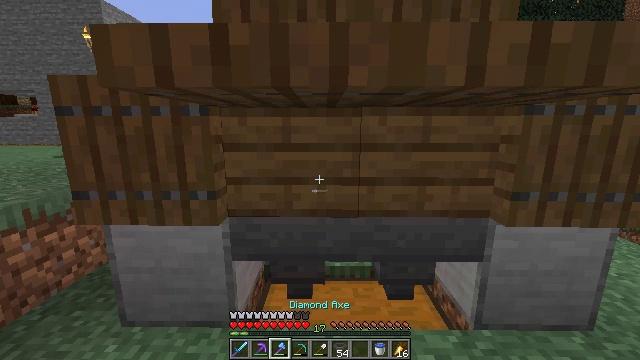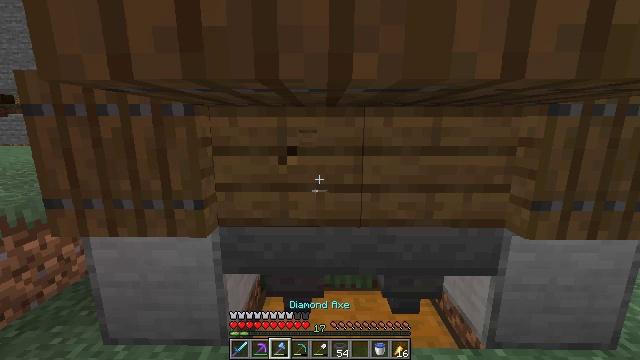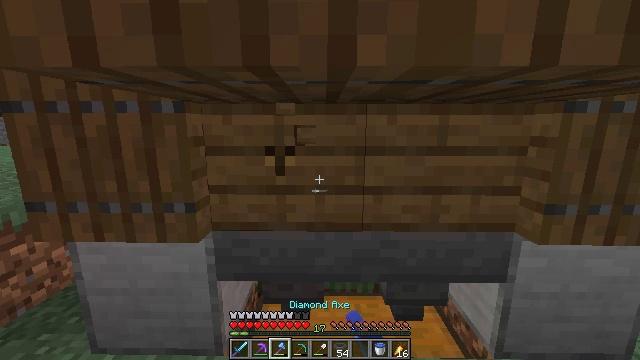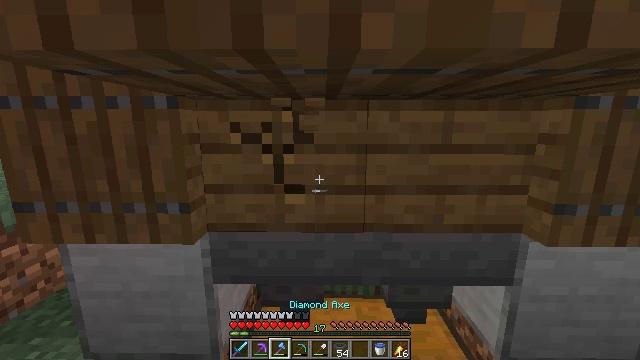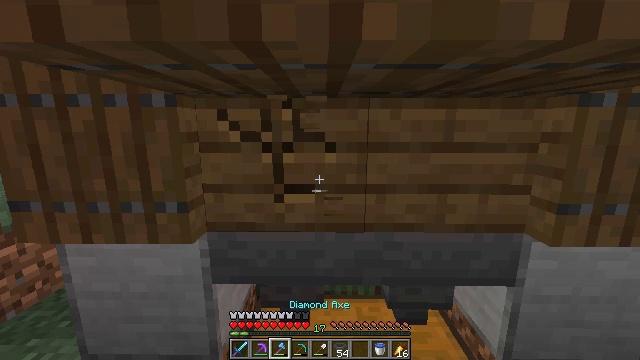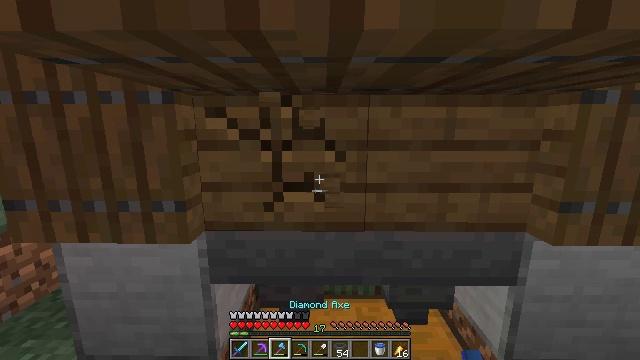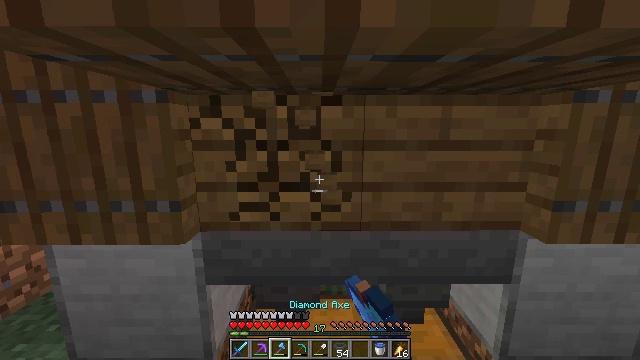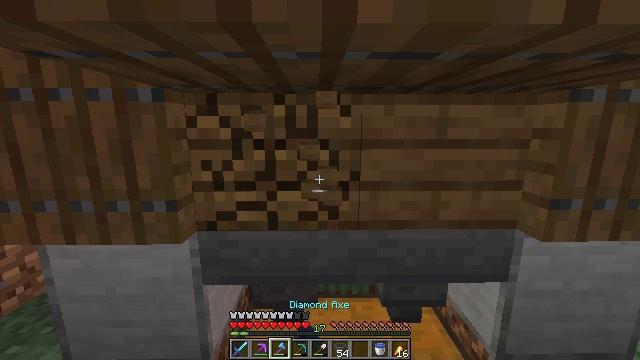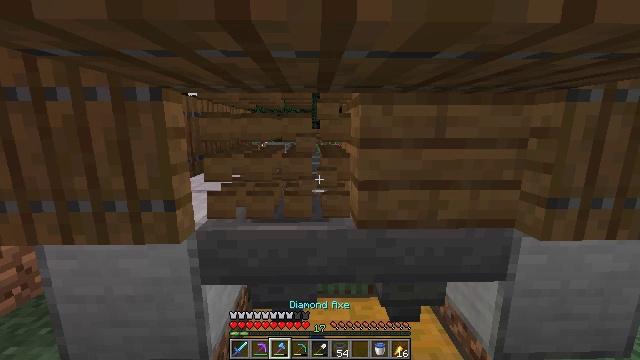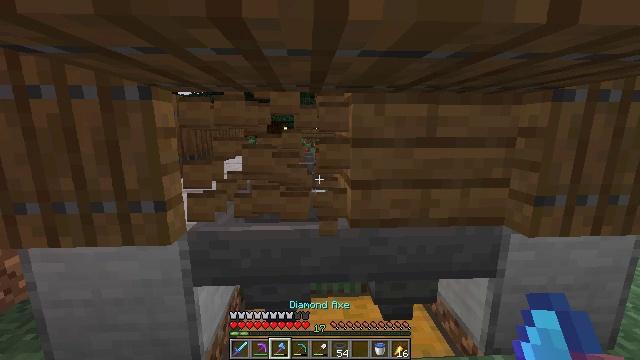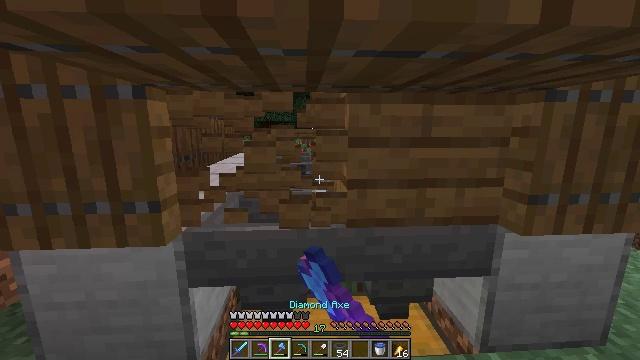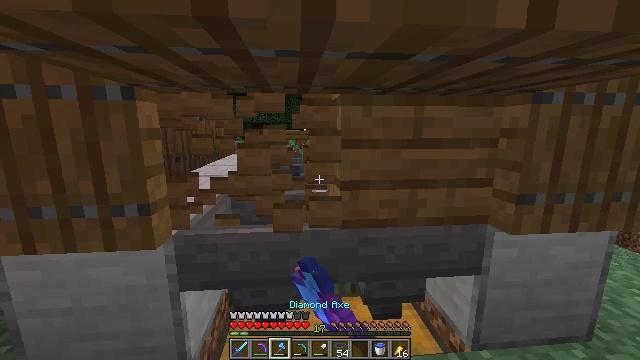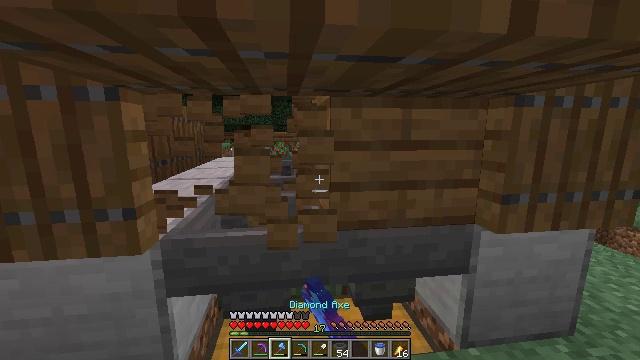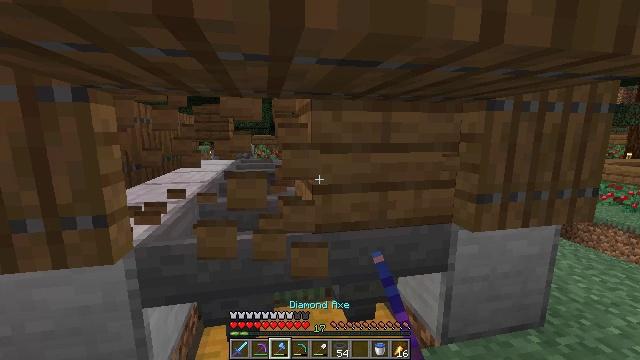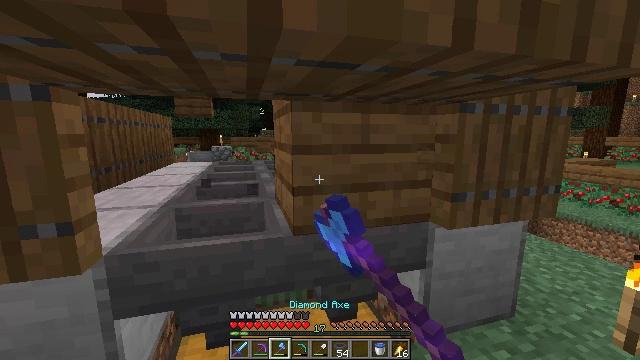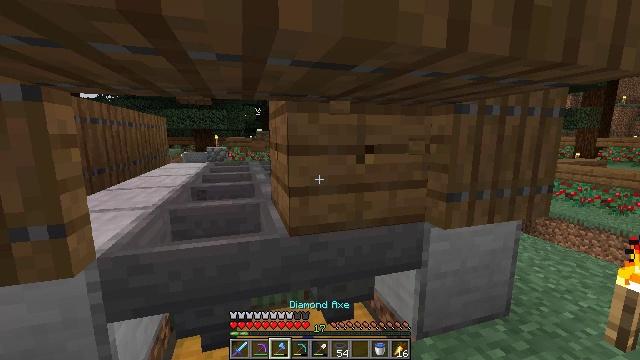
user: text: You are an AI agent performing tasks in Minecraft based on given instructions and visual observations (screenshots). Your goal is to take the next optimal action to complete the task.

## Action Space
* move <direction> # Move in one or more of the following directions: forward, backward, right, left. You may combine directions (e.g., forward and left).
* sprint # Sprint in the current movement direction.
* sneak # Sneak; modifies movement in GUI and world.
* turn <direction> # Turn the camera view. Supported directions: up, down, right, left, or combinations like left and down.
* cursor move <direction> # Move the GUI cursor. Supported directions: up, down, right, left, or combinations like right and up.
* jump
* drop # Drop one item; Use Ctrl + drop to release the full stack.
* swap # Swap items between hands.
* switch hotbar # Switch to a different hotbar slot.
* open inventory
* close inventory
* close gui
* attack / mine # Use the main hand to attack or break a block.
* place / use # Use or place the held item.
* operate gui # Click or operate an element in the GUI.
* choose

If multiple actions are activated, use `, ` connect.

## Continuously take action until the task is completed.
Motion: motion action
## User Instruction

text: Mine spruce planks to gather materials.
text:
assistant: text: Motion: attack / mine
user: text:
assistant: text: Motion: attack / mine
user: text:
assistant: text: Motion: attack / mine
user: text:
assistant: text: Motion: attack / mine
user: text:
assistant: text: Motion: attack / mine
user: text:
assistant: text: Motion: attack / mine
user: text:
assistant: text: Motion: attack / mine
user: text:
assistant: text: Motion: attack / mine
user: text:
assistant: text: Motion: turn right, attack / mine
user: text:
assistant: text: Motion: attack / mine
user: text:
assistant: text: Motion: turn right, attack / mine
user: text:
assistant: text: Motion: turn right, attack / mine
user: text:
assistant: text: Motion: turn right, attack / mine
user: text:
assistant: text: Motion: turn right, attack / mine
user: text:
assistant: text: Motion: attack / mine
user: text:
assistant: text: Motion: attack / mine
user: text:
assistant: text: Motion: attack / mine
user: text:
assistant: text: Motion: attack / mine
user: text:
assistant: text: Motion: attack / mine
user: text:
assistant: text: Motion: attack / mine
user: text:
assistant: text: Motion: attack / mine
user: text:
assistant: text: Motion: attack / mine
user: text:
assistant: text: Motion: attack / mine
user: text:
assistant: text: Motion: attack / mine
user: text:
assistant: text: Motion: attack / mine
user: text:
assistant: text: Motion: attack / mine
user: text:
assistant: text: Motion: attack / mine